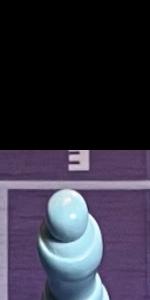
Label: Empty